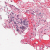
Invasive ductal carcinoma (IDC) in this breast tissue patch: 0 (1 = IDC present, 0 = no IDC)